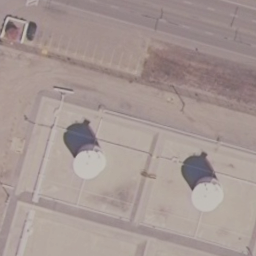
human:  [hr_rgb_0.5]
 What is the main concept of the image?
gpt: storage tanks